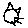
Label: cat